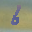
Label: 6